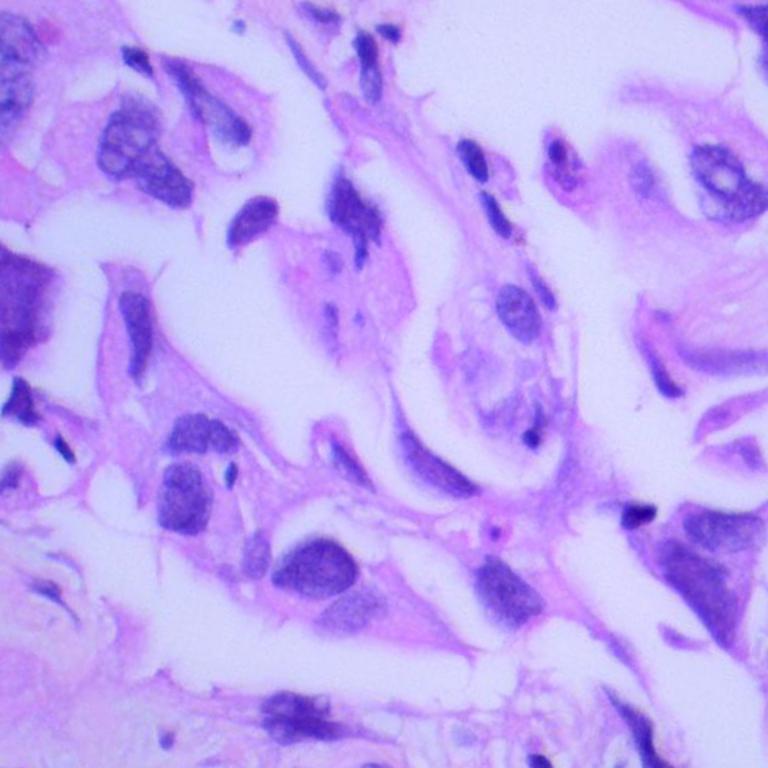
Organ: lung
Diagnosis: adenocarcinomas